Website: home-depot
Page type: orders-overview
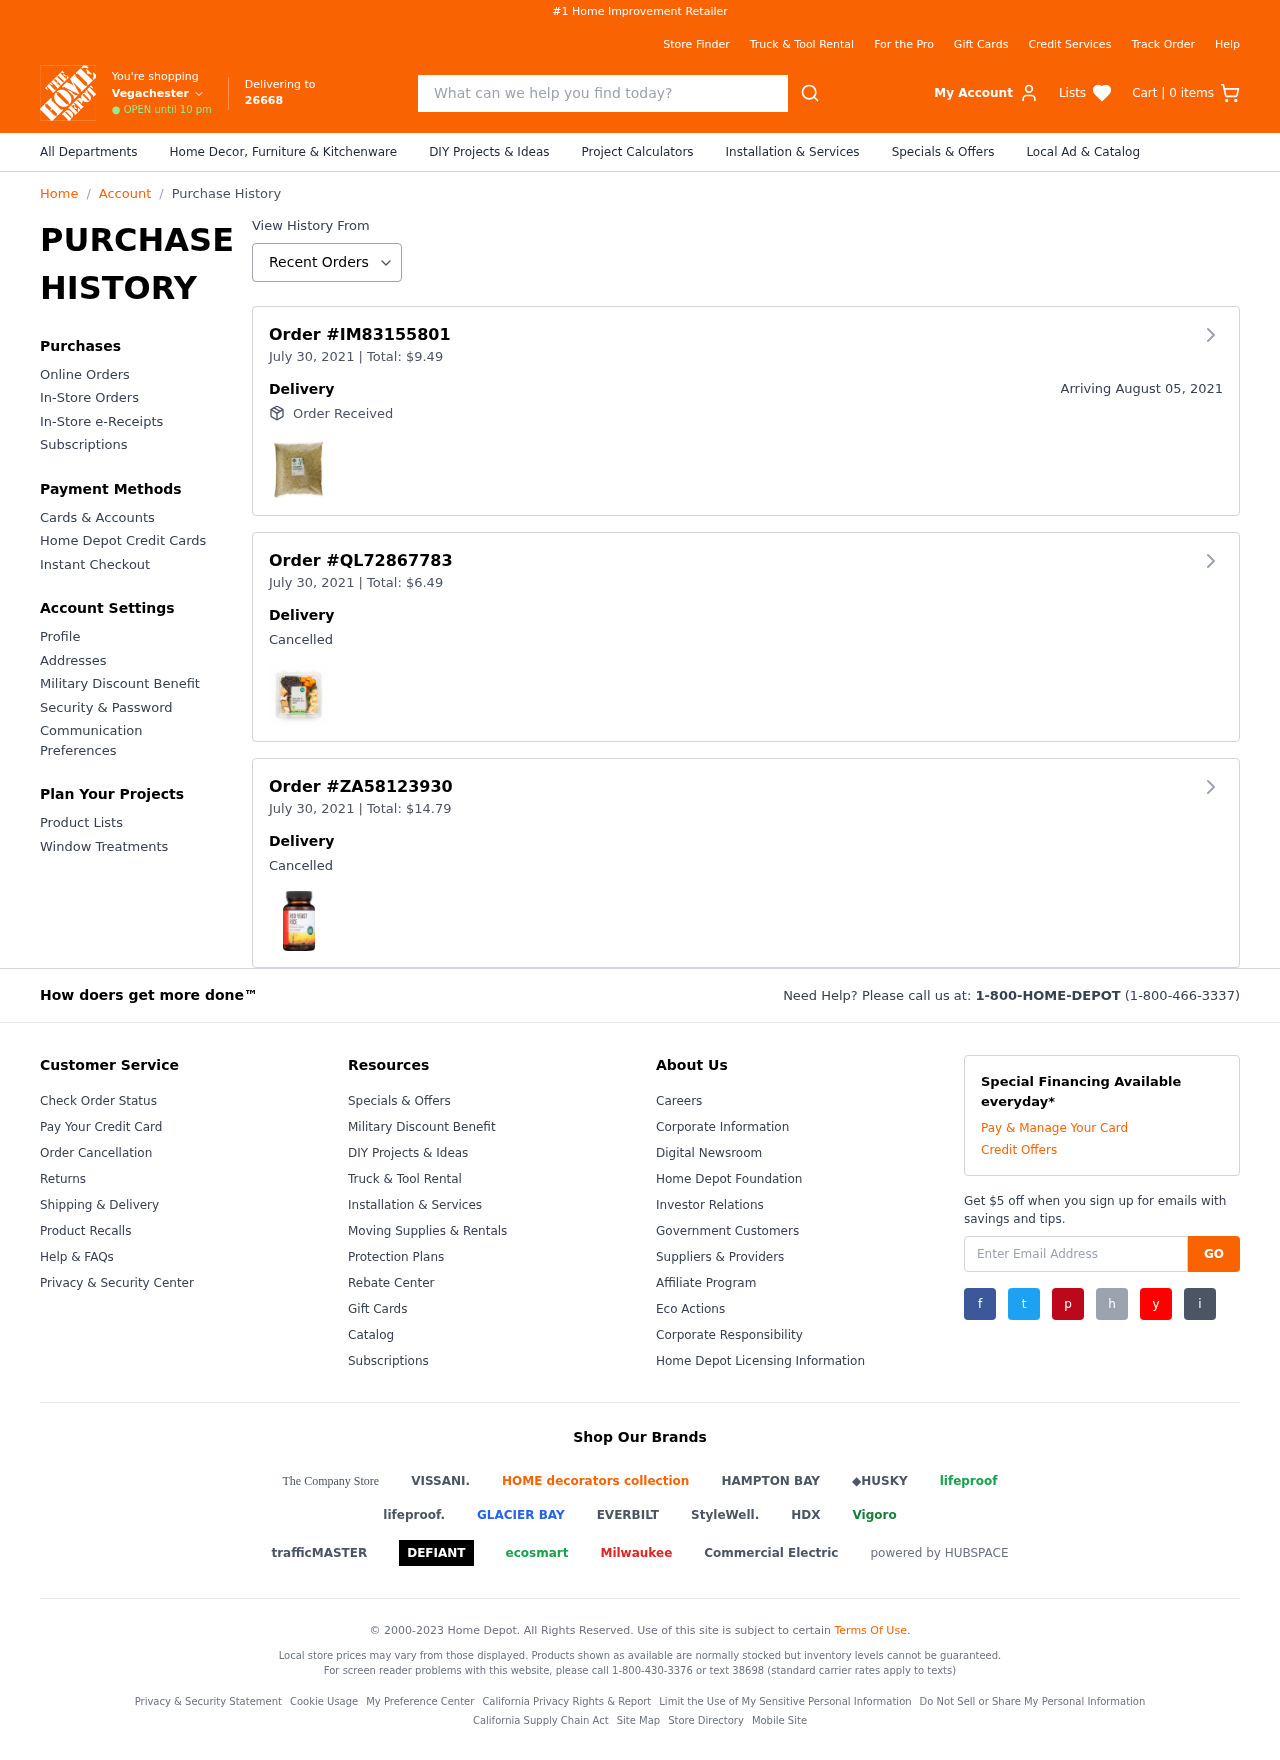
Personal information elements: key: PII_CITY
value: Vegachester
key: PII_POSTCODE
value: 26668
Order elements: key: ORDER_NUM_ITEMS
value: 0
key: ORDER_ID
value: IM83155801
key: ORDER_DATE
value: July 30, 2021
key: ORDER1_TOTAL
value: $9.49
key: ORDER_DELIVERY_DATE
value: August 05, 2021
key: ORDER2_ID
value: QL72867783
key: ORDER2_DATE
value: July 30, 2021
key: ORDER2_TOTAL
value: $6.49
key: ORDER3_ID
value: ZA58123930
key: ORDER3_DATE
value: July 30, 2021
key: ORDER3_TOTAL
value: $14.79
Search elements: key: HEADER_SEARCH
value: What can we help you find today?